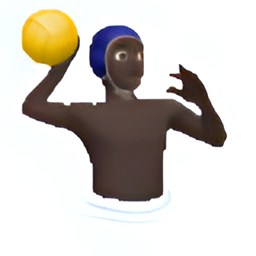
Name: water polo
Emoji: 🤽🏿
Group: People & Body
Sub-group: person-sport